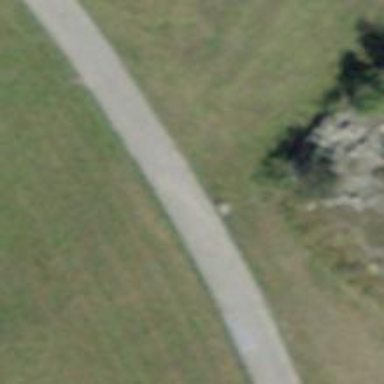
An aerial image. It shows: Residential road leading to backcountry hike trail.